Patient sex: F
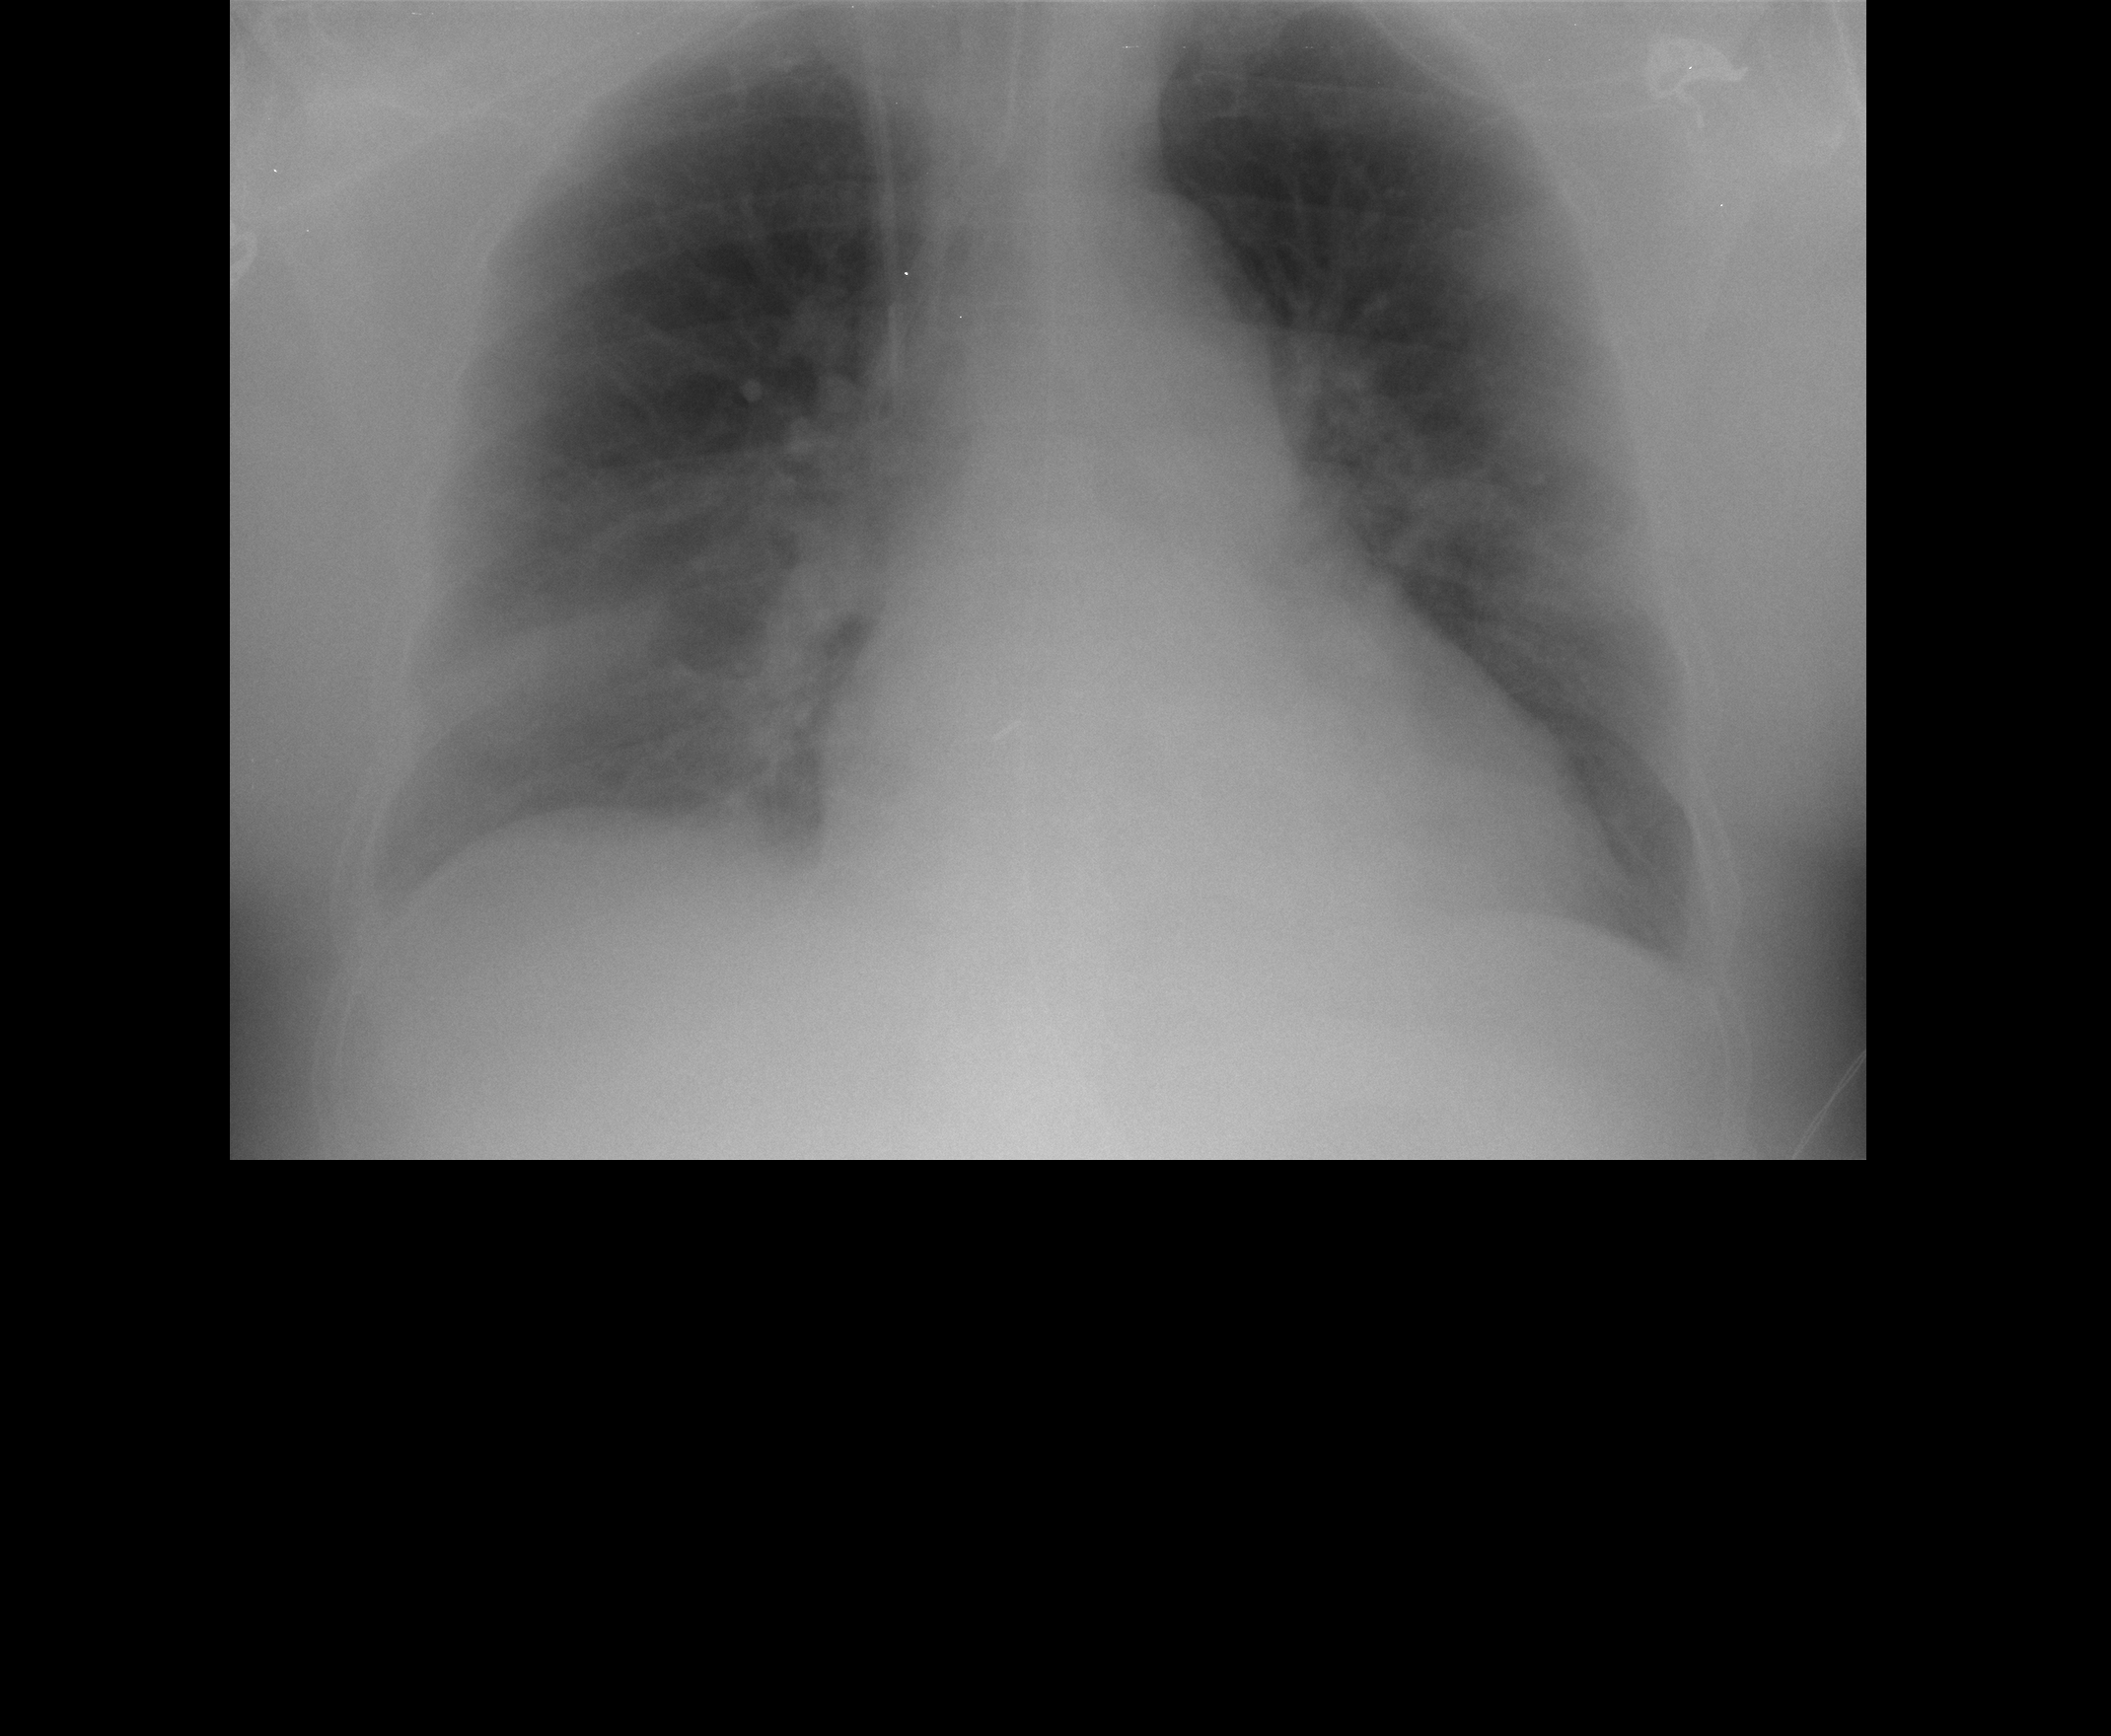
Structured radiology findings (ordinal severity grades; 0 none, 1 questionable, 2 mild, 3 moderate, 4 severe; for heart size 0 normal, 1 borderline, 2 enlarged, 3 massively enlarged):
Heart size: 1
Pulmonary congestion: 0
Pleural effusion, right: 1
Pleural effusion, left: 1
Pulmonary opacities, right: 0
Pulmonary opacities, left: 0
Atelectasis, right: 2
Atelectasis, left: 2